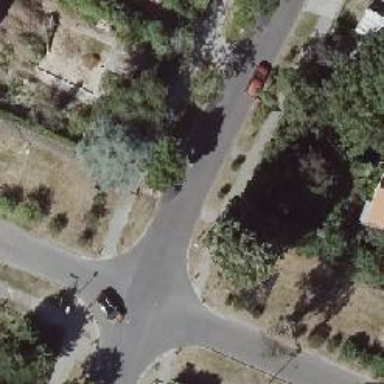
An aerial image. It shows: Unmarked crossing on the road.